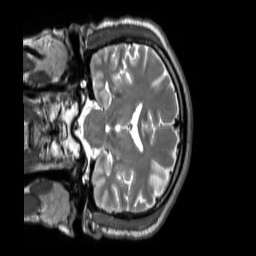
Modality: T2w
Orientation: coronal
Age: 53
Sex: male
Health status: ill
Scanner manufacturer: siemens
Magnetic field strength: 3 T
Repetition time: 2.8 s
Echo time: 0.326 s